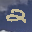
Label: 2